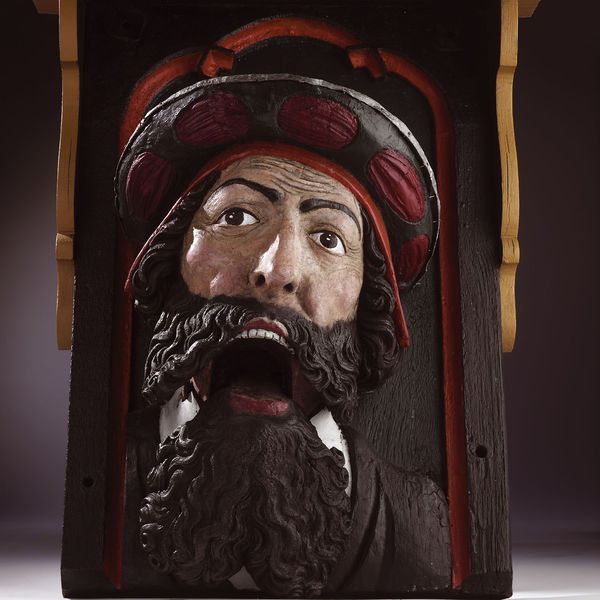
Titel: Sog. Bürgermeisterkopf von der Uhr am Rathaus in Ochsenfurt
Künstler: Tilman Riemenschneider
Schlagwörter: kopf, mann, holz, hut, mund, nase, schwarz, stirn, weiss, rot, bart, mütze, augen, falten, gesicht, vollbart, portrait, porträt, auge, lippe, lippen, locken, kopfbedeckung, relief, bogen, gestühl, büste, augenbraue, bemalt, offen, schnitzerei, barett, zähne, skeptisch, geöffnet, schrei, fassung, geschnitzt, zahn, stifter, apostel, aufgerissen, gelockt, zahnreihe, bürgerlicher, gnase, bearett